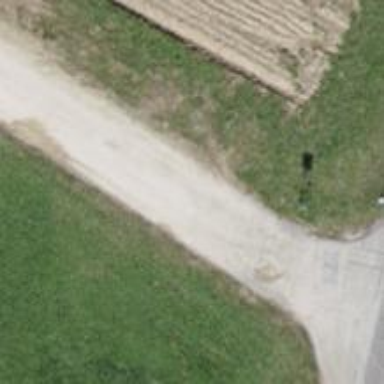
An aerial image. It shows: Track with fine gravel surface of grade2 quality.